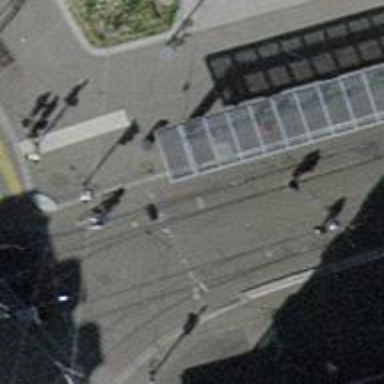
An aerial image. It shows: Tram stop for public transport.